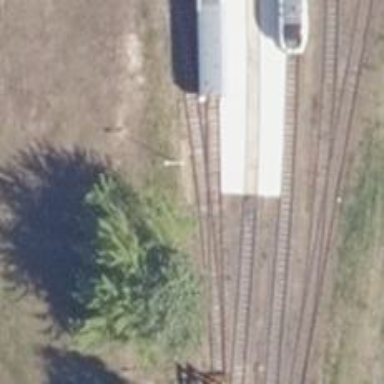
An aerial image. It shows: Railway spur service.